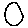
Label: circle